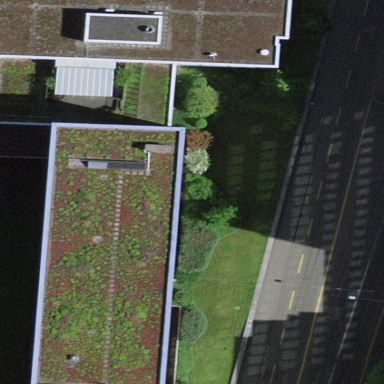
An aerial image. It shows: Office building.